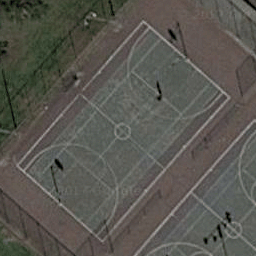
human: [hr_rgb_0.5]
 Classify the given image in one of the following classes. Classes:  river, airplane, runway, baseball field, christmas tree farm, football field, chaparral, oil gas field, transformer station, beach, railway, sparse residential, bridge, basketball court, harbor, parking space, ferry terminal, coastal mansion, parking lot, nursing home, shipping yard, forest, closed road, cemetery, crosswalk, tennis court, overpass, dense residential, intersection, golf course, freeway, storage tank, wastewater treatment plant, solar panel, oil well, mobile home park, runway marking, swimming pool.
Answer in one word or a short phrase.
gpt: basketball court